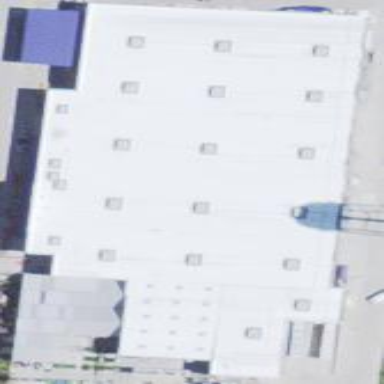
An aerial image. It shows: Building.